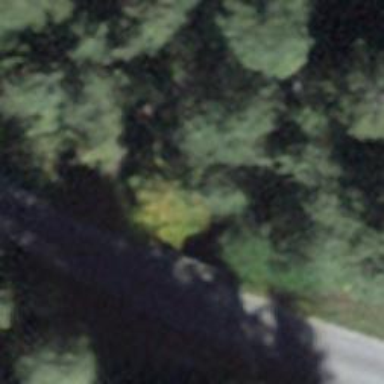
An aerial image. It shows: Culvert tunnel.